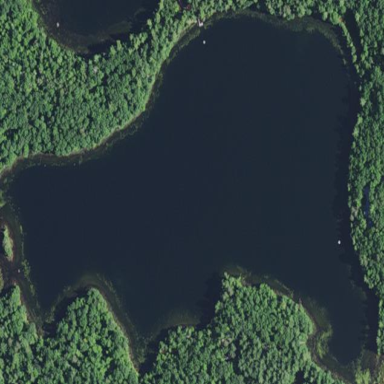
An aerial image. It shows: Beautiful lake surrounded by nature.